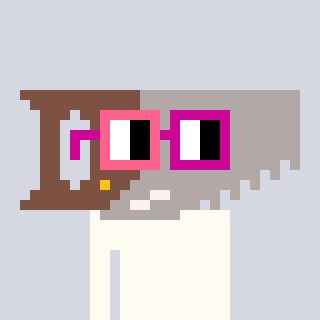
a pixel art character with square pink and red glasses, a saw-shaped head and a gold-colored body on a cool background